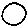
Label: circle